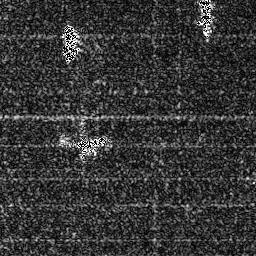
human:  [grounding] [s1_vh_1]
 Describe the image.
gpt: In the satellite image, there is  <ref>1 small ship </ref> <box>[[29, 52, 41, 57, 0]]</box> located at center,  <ref>1 medium ship </ref> <box>[[22, 8, 30, 24, 0]]</box> located at top left,  <ref>1 medium ship </ref> <box>[[76, 0, 85, 13, 0]]</box> located at top right.